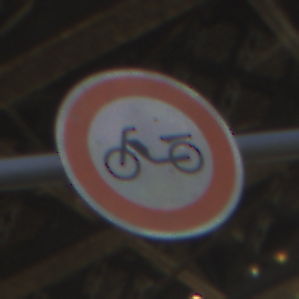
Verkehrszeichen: VerbotMofas
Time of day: Midday
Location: Outdoor (Urban)
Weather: Clear
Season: NotSpecified
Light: Natural